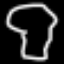
Label: mushroom